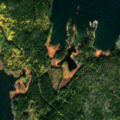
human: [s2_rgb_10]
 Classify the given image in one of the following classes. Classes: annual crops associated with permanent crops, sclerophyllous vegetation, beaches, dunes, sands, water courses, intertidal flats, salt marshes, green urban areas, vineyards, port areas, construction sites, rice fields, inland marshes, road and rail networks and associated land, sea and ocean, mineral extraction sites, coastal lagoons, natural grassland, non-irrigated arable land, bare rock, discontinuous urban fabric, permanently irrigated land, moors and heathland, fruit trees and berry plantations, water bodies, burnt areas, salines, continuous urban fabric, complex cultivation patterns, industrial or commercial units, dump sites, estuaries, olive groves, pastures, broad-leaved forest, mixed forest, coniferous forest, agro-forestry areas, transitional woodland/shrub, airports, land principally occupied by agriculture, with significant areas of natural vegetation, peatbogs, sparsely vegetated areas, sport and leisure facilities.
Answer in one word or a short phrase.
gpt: mixed forest, sea and ocean